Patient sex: F
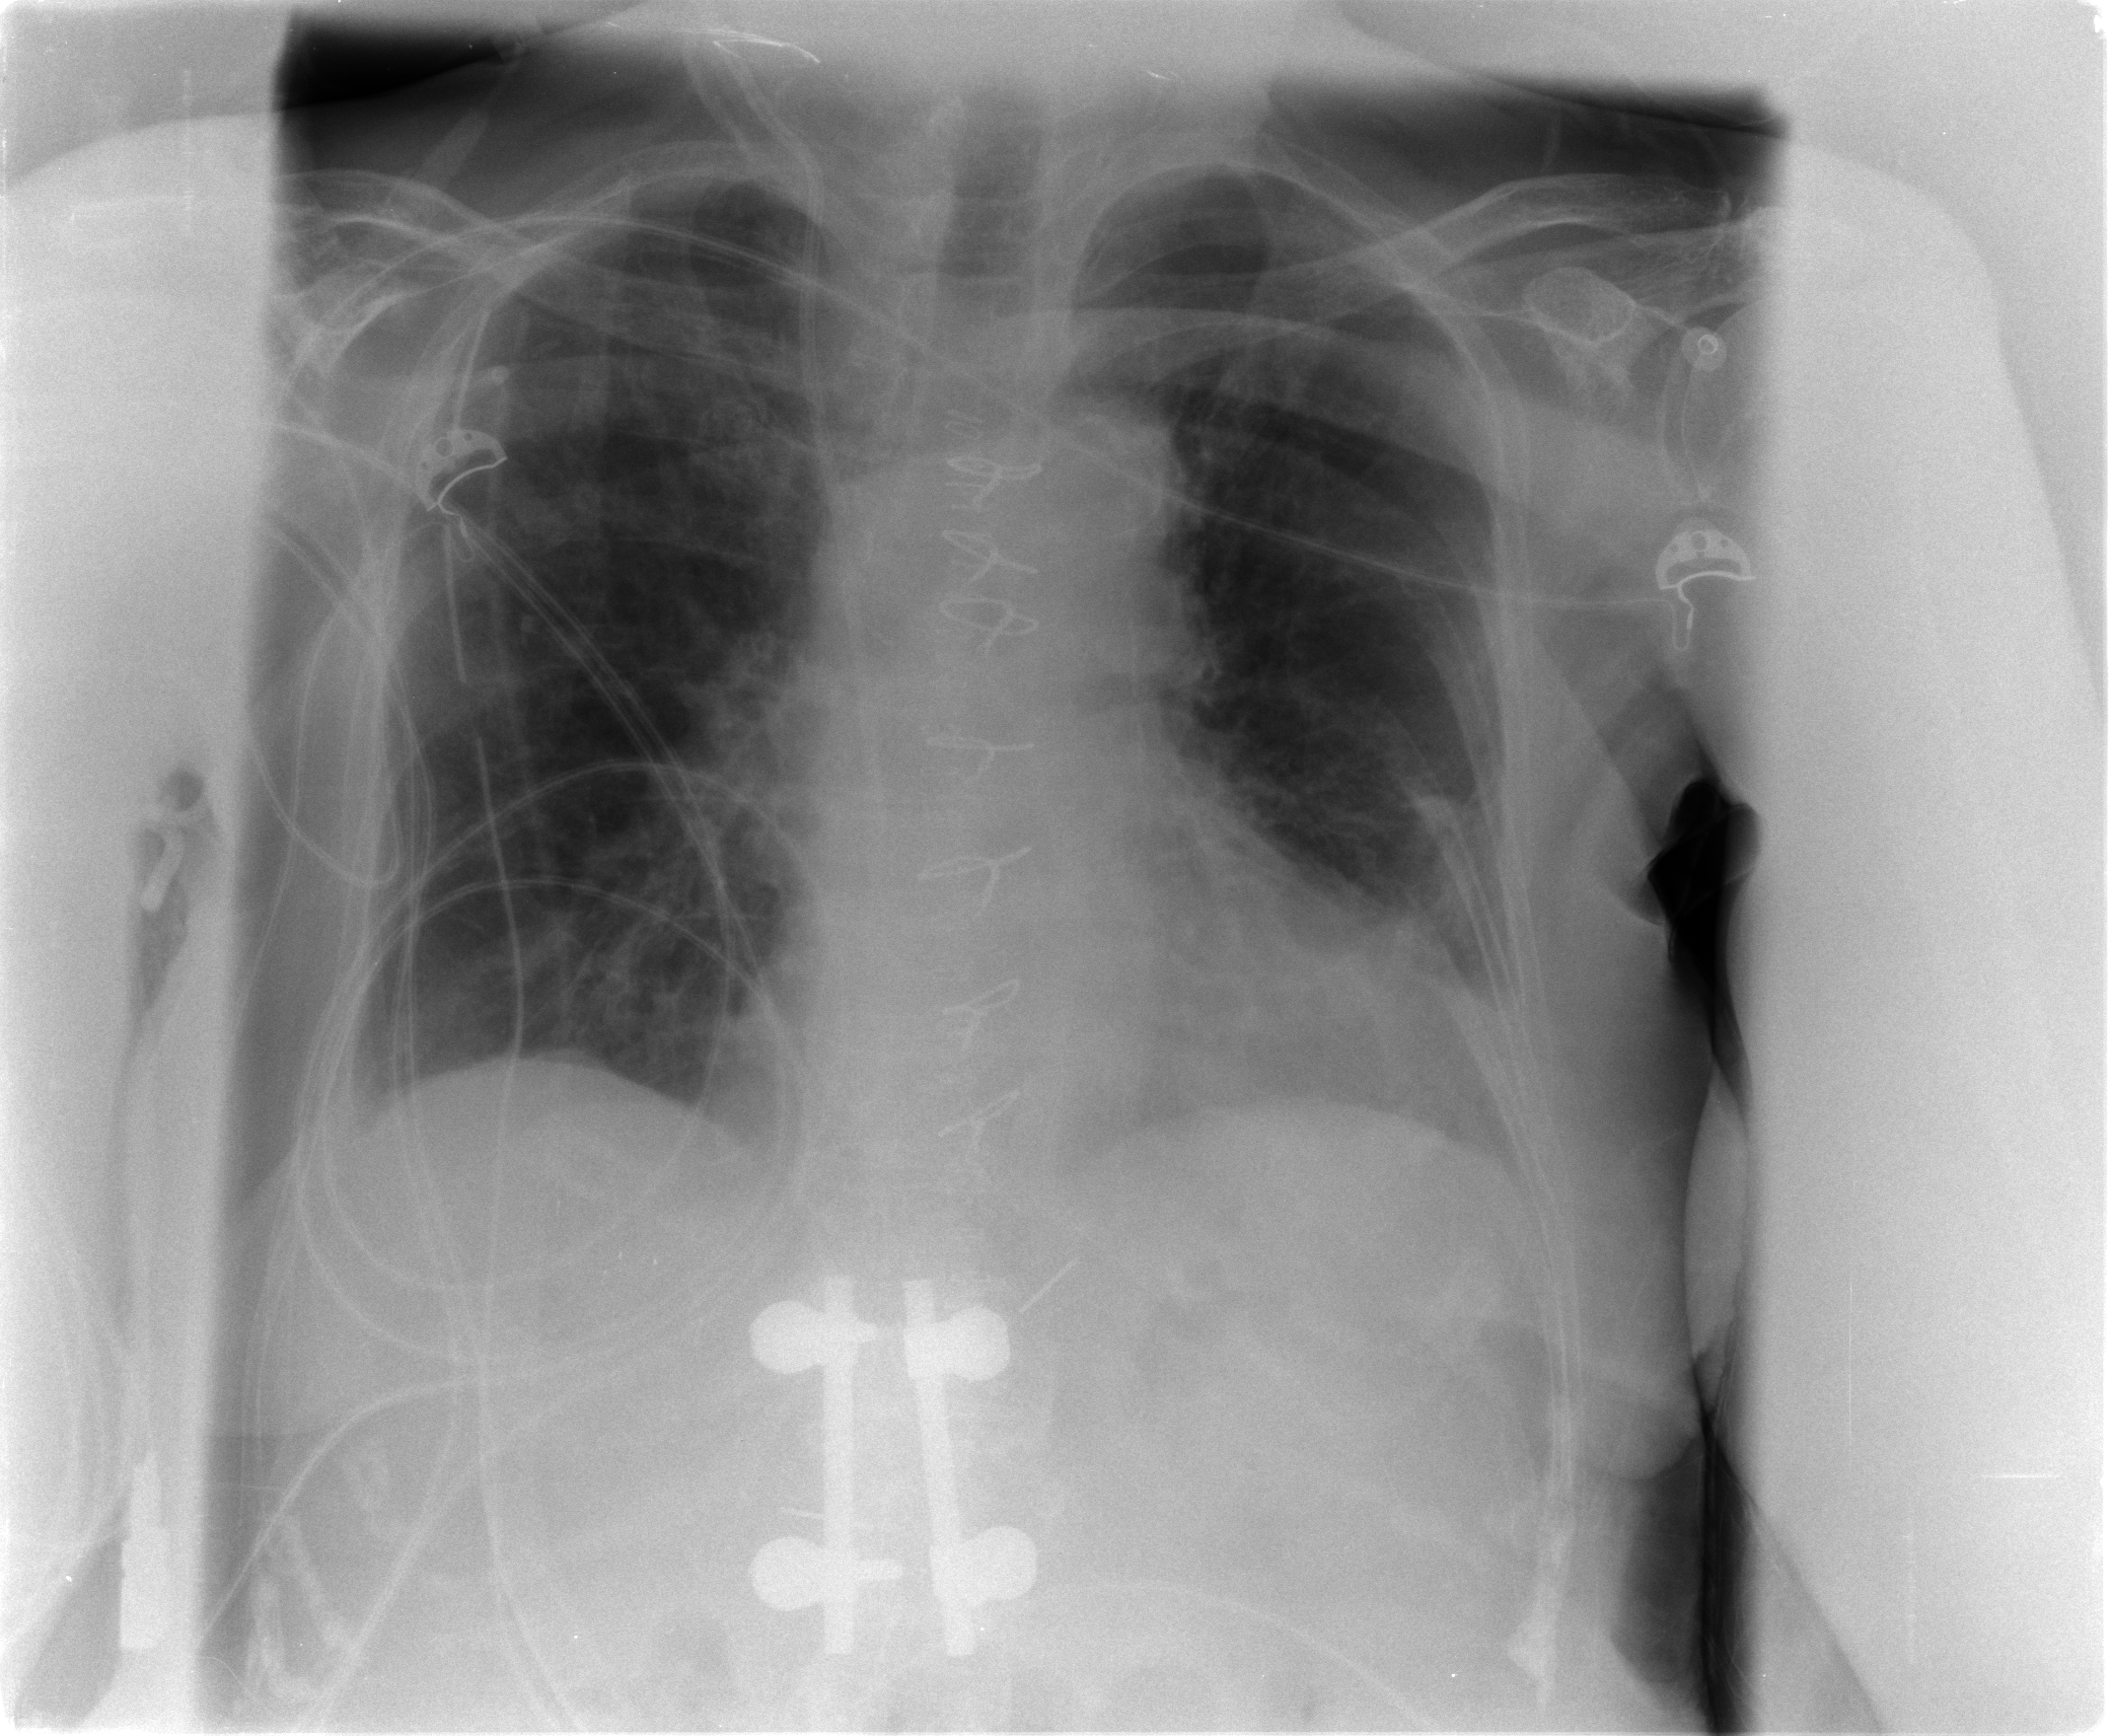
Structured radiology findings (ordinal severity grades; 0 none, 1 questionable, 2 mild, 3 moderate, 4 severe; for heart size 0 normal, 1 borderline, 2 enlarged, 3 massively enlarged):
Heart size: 0
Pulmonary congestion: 2
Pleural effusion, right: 1
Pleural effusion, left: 2
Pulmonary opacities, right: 2
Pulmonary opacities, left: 0
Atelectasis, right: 2
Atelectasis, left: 2